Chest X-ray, PA view. Patient: 61 years old, sex M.
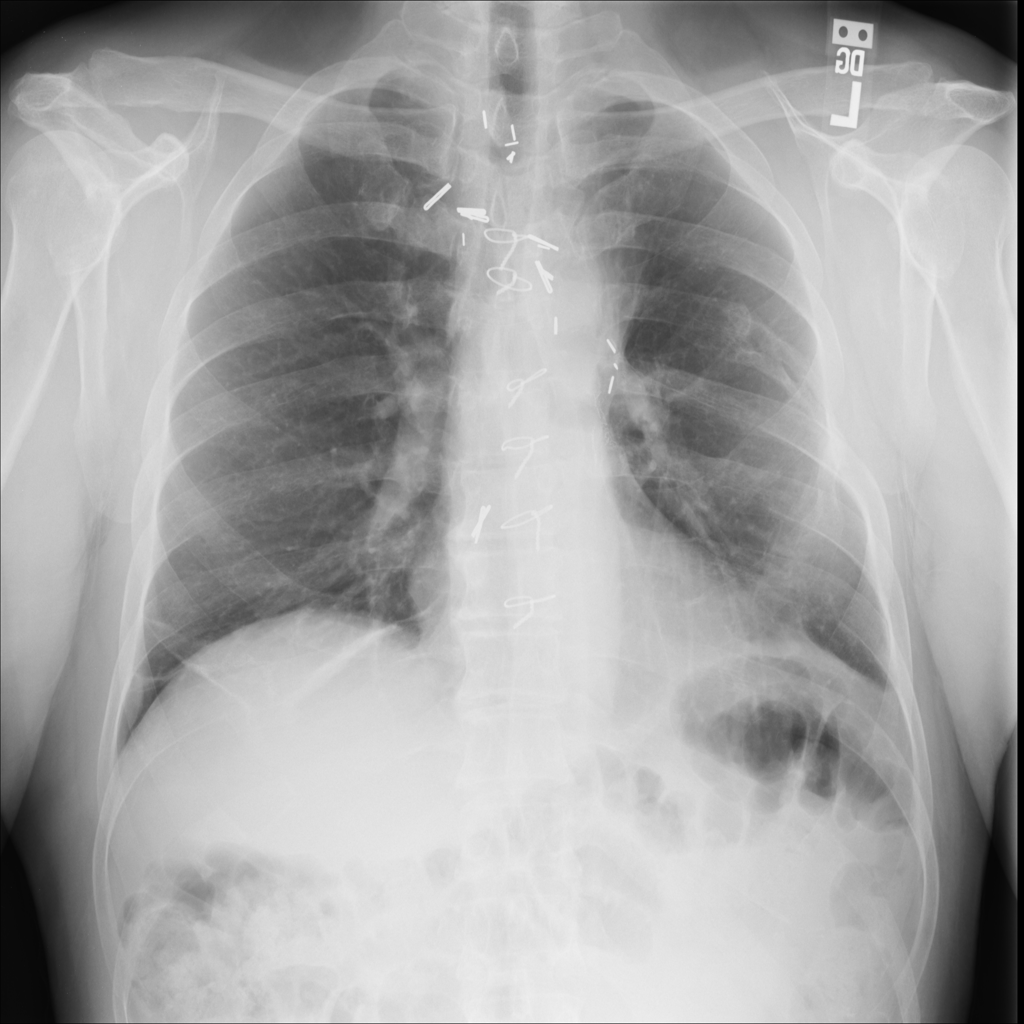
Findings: No Finding